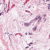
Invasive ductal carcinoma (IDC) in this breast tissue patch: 0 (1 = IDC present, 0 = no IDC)